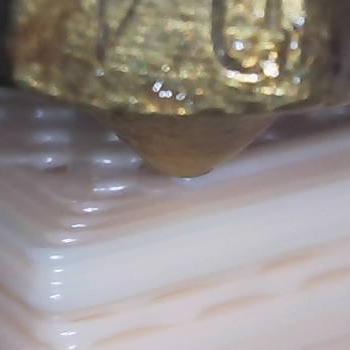
Flow rate: 118%